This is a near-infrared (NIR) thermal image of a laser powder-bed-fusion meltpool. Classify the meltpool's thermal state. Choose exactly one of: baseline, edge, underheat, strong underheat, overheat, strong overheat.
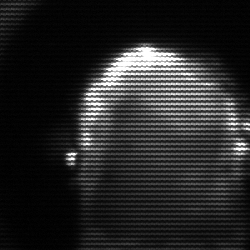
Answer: baseline